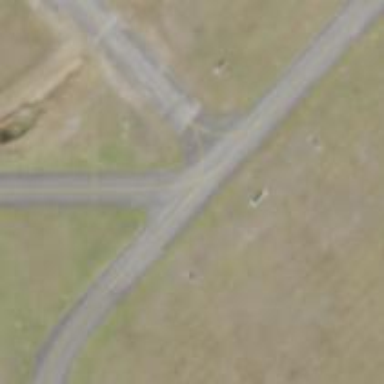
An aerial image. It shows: Image of taxiway at airport.